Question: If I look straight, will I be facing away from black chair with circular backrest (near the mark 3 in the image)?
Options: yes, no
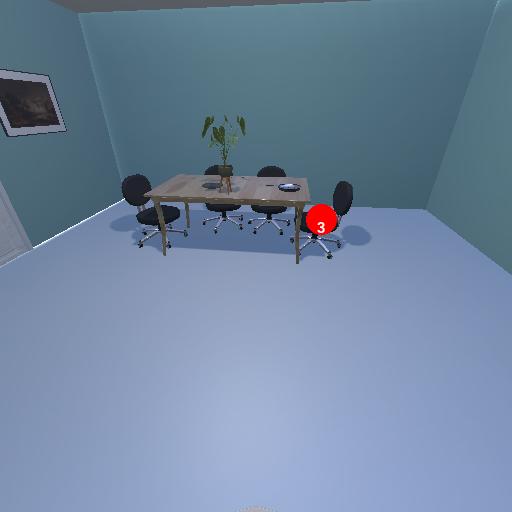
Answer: yes